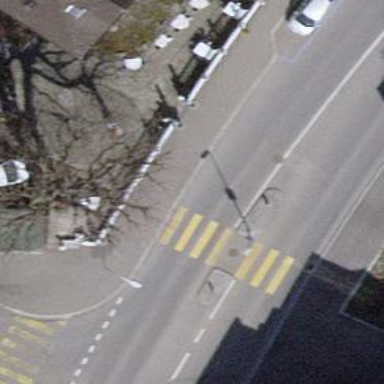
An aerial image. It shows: Marked crossing with pedestrian island.